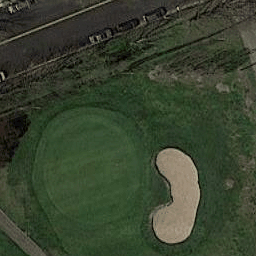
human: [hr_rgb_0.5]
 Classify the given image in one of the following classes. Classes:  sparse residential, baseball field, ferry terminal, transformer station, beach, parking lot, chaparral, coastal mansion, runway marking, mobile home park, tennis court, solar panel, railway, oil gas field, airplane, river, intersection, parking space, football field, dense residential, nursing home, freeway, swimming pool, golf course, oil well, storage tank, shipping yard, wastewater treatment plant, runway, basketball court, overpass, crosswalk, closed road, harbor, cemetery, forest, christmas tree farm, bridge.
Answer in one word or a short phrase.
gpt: golf course